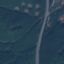
Land use / land cover: Highway